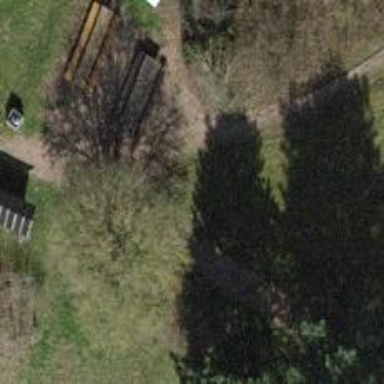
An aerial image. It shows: Picnic table located in leisure land area.